Question: I want to format a grid nicely. It is 9x9 grid. I want to delimit it
after every 3rd column - put "*"
else - ' '.
after every 3rd row put "-------------------------"
Horizontal line works nicely - this is easy.
But in column 3 it starts printing only 2-3 spaces instead of ' '.
The code:
'''
static int grid[9][9] ;
void print_grid(){
cout << "PRINTING GRID" <<endl ;
for(int row = 0 ; row < 9 ; row++){
for(int column = 0 ; column < 9 ; column++){
if(column > 0 && (column + 1) % 3 == 0 && (column + 1) != 9 )
cout <<grid[row][column] << " * " ;
else cout <<grid[row][column] <<" " ;
}
if( (row+1) % 3 == 0){cout <<endl ;
cout << "---------------------------------------------------------------------" <<endl ;}
else cout <<endl <<endl ;
}
}
int main(){
print_grid() ;
return 0 ;
}
'''

My question is: in the red area why does it print 2-3 spaces instead of " " ?
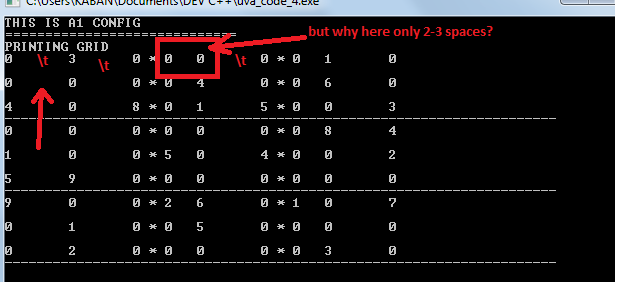
Answer: The tab key doesn't have a certain length, all it does is advanced the cursor to the next stop in the document.
The length of the distance between stops can vary from system to system.